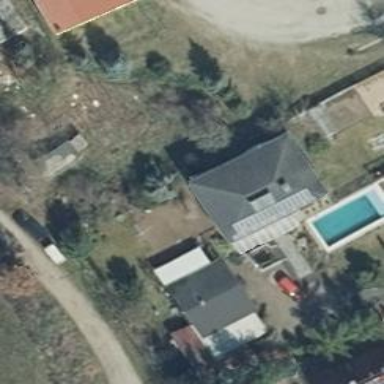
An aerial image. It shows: Hipped roof house.